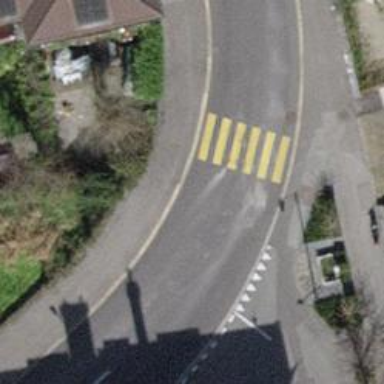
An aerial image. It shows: Uncontrolled road crossing.